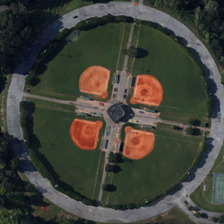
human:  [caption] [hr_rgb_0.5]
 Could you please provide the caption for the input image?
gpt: four baseball fields are surrounded by many green trees .

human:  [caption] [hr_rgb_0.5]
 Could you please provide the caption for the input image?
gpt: four baseball fields are surrounded by many green trees .

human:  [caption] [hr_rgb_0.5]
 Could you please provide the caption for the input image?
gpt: four baseball fields are surrounded by many green trees .

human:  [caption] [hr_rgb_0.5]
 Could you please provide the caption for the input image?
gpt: four baseball fields are surrounded by many green trees .

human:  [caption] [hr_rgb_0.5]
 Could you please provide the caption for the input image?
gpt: four baseball fields are surrounded by many green trees .